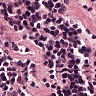
Metastatic tissue present: no